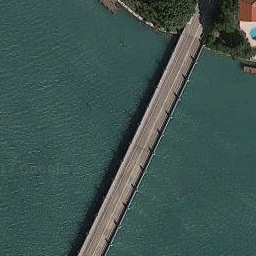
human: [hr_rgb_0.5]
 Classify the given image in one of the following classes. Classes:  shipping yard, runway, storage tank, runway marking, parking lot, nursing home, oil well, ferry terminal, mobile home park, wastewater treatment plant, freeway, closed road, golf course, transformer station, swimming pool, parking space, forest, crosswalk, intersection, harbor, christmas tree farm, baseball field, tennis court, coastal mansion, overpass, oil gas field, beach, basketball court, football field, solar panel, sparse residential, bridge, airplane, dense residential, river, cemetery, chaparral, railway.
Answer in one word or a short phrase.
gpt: bridge